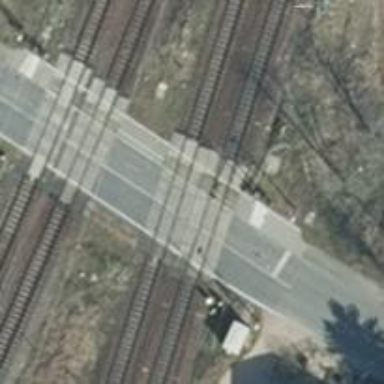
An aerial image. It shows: Level crossing with lights and saltire signs. The barrier at the crossing is of double half type.